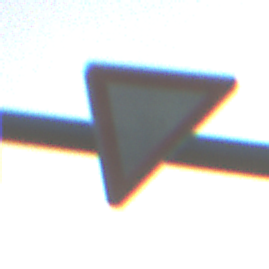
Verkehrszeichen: VorfahrtGewaehren
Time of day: SunriseSunset
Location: Outdoor (Special)
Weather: Clear
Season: NotSpecified
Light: Natural